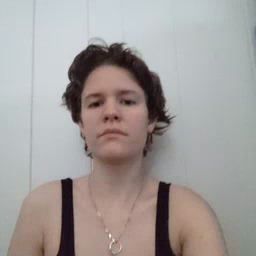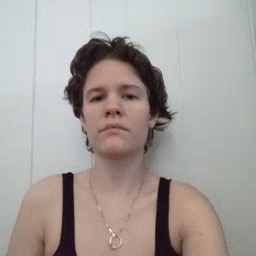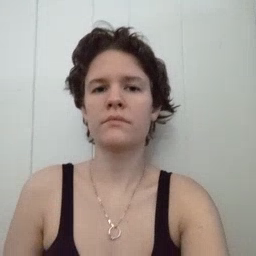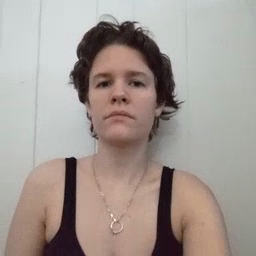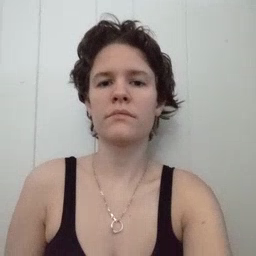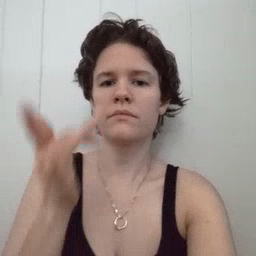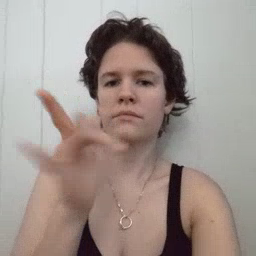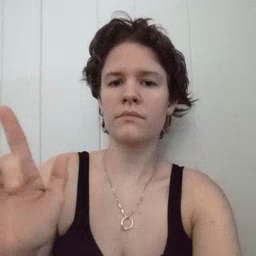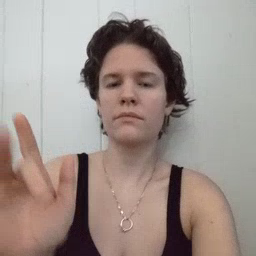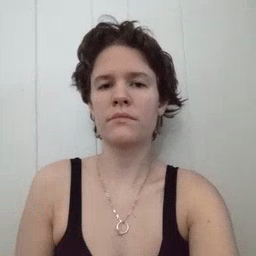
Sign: empty